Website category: sports
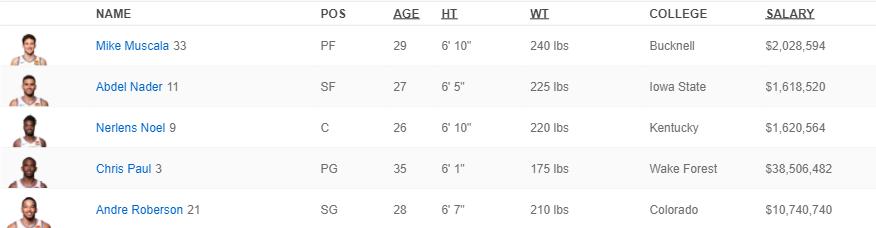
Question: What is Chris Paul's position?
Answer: PG

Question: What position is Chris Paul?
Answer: PG

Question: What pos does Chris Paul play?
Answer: PG

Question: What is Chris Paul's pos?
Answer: PG

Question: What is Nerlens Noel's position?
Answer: C

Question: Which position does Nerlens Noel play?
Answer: C

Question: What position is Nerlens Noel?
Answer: C

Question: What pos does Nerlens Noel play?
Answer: C

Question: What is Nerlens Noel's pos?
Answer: C

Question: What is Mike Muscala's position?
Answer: PF

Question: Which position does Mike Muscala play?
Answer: PF

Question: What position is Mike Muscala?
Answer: PF

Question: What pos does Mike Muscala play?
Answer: PF

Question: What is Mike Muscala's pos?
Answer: PF

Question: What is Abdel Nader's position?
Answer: SF

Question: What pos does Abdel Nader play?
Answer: SF

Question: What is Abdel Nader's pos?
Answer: SF

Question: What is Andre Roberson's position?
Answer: SG

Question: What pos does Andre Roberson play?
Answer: SG

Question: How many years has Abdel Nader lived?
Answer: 27

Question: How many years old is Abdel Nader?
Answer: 27

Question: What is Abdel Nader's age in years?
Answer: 27

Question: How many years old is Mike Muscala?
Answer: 29

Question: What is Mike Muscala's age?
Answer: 29

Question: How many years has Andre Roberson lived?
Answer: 28

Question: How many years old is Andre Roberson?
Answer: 28

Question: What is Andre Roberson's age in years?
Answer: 28

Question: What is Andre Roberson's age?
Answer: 28

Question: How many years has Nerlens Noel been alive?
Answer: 26

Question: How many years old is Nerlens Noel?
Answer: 26

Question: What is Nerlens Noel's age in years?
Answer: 26

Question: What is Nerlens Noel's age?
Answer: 26

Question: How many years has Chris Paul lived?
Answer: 35

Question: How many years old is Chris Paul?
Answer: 35

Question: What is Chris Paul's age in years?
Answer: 35

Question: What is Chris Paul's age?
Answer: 35

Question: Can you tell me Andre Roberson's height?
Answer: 6' 7"

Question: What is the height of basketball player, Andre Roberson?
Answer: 6' 7"

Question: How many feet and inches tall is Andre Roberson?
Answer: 6' 7"

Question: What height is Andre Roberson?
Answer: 6' 7"

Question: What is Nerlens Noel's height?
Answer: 6' 10"

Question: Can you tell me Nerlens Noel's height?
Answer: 6' 10"

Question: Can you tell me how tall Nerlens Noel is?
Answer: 6' 10"

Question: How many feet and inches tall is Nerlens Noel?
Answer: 6' 10"

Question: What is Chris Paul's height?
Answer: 6' 1"

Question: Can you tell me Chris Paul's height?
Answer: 6' 1"

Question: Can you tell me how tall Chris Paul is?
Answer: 6' 1"

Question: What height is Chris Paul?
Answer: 6' 1"

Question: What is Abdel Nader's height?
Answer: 6' 5"

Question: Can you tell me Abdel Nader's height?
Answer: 6' 5"

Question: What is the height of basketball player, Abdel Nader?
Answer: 6' 5"

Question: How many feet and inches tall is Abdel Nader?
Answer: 6' 5"

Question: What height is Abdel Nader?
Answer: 6' 5"

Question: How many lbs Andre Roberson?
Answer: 210 lbs

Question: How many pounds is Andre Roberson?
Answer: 210 lbs

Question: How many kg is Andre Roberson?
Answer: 210 lbs

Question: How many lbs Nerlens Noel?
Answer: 220 lbs

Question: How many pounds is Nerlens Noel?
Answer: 220 lbs

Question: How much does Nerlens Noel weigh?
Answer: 220 lbs

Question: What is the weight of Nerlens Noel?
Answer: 220 lbs

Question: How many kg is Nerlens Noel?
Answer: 220 lbs

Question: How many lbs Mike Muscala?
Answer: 240 lbs

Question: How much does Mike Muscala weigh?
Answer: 240 lbs

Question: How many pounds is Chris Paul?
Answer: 175 lbs